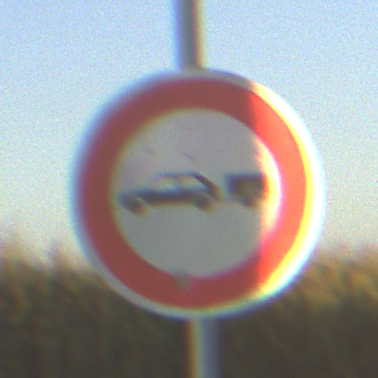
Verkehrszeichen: VerbotPersonenkraftwagenMitAnhaenger
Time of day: SunriseSunset
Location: Outdoor (RoadRail)
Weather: Clear
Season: NotSpecified
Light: Natural